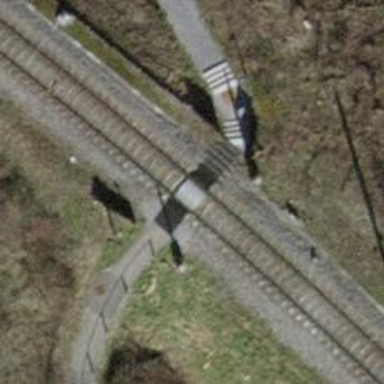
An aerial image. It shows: Crossing for the railway.